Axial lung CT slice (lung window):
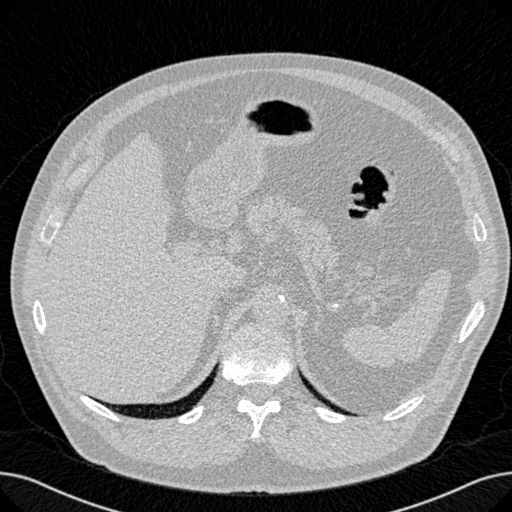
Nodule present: no